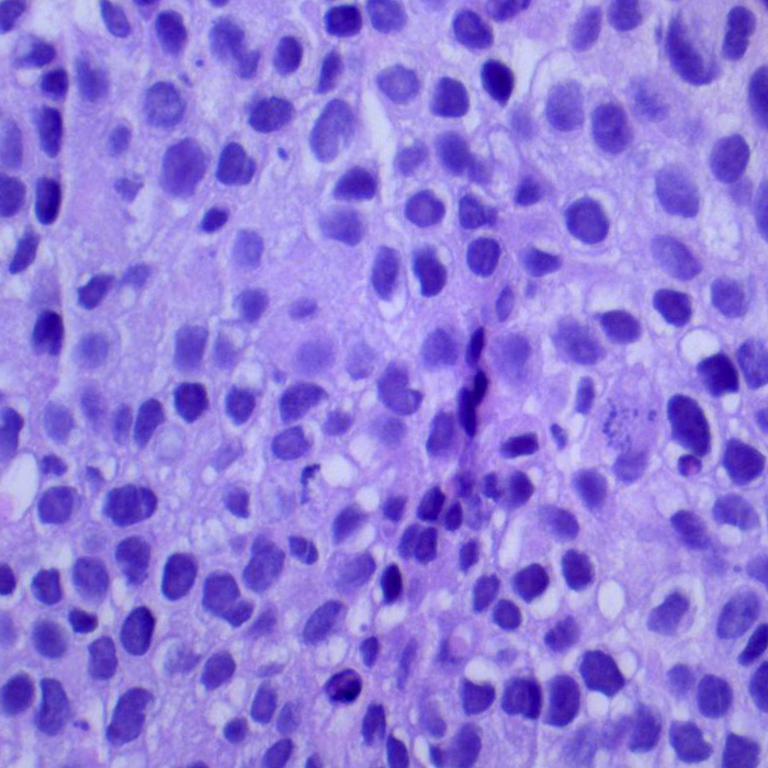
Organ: lung
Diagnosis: squamous carcinomas